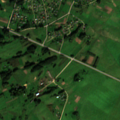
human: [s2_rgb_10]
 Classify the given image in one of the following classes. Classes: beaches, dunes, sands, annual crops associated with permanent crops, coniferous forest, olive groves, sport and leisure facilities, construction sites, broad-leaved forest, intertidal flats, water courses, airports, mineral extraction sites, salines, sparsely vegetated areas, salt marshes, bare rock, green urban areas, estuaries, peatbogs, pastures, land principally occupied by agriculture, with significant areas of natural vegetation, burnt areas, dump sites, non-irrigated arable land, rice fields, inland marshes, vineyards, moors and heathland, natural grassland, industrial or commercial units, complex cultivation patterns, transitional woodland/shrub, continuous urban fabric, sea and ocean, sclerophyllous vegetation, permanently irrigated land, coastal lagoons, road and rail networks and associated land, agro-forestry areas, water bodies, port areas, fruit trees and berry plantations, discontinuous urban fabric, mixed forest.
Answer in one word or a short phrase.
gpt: discontinuous urban fabric, pastures, complex cultivation patterns, coniferous forest